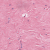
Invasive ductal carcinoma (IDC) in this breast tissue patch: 0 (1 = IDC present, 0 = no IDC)